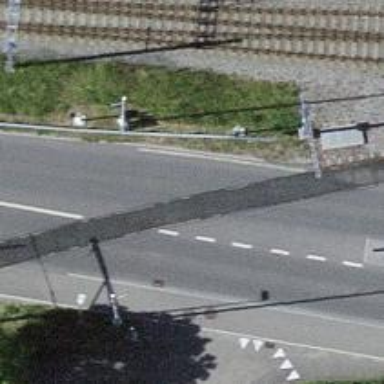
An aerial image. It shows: Level crossing with double half barrier.